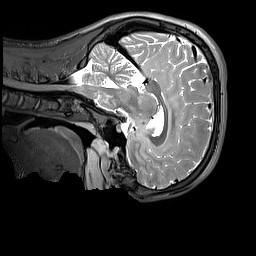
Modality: T2w
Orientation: sagittal
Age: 13
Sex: male
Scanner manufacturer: siemens
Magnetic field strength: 3 T
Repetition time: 3.2 s
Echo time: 0.408 s